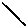
Label: line